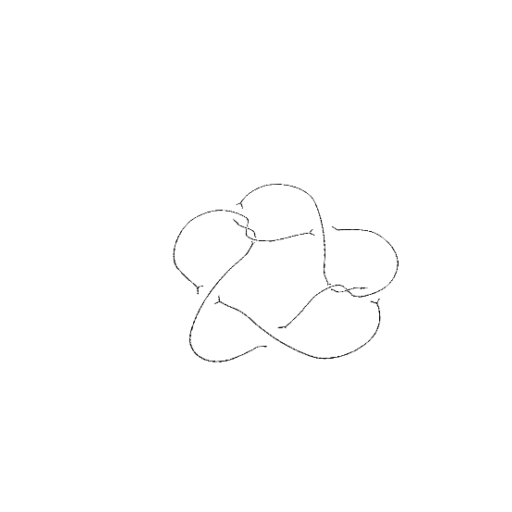
Crossing number: 9